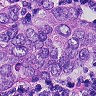
Metastatic tissue present: yes